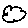
Label: cloud